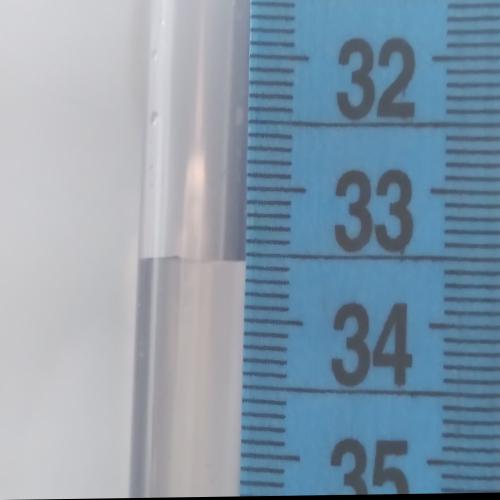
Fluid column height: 33.6 cm